Current action and preconditions to check: trajectory_clear

Your task: For each precondition in the list above, predict whether it will hold at this action.

Consider the current scene as observed from the mobile robot's camera, and analyze the predicted future states of all dynamic agents (e.g., people, animals, vehicles, or any moving entities) within the NEXT SECOND.

IMPORTANT: Only answer "very likely" if you are absolutely certain—based on strong, clear evidence—that a dynamic agent will violate the precondition in the predicted future state. Do NOT answer "very likely" for unlikely, ambiguous, or low-probability risks.

Ask yourself for each precondition: Is there a high probability, with clear and convincing evidence, that the predicted future states of any dynamic agent will interfere with the predicted future state of the currently executing action within the NEXT SECOND, causing that precondition to fail?

Assess the risk level based on these predictions. Use "likely" or "very likely" if motions create a clear risk of interference.

Use "neutral" or "improbable" if agents are nearby but their predicted paths are clearly diverging or non-conflicting.

Failure Risk Categories: "very improbable", "improbable", "neutral", "likely", "very likely"

Answer Format: Output ONLY the probability_of_failure value from these categories: "very improbable", "improbable", "neutral", "likely", "very likely"

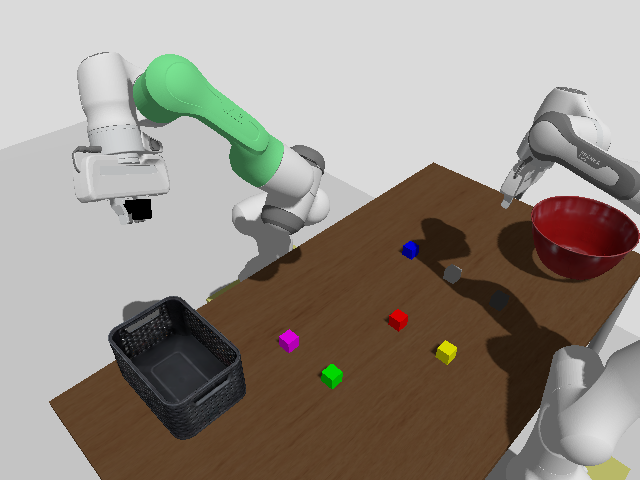

Answer: very improbable